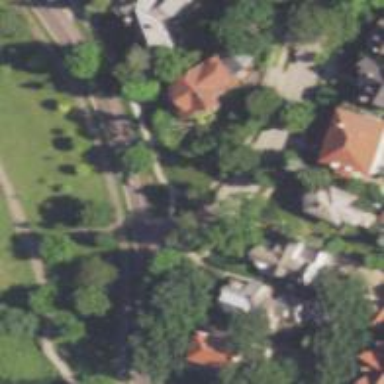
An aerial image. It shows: Unmarked crossing on cycleway.